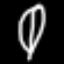
Label: leaf